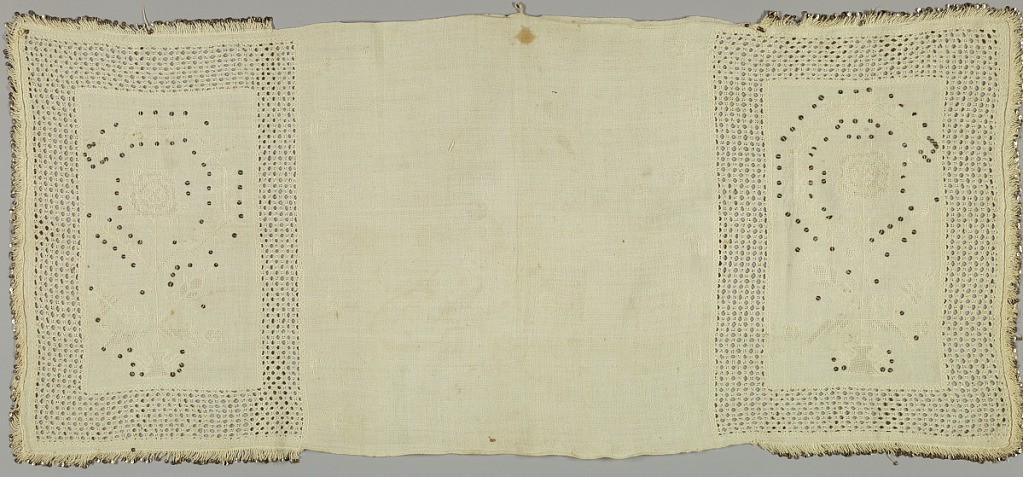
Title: Towel
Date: late 18th–early 19th century
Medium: raw silk, metal sequins Technique: embroidered on plain weave with punched work
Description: Each end of a plain white towel embroidered with a large stylized floral ornament rising out of a small vase, in white silk, silk floss, and small, tarnished silver discs, surrounded by a wide border of eyelet punched work. Row of animal and floral motifs surmounts border, and on each end a short fringe of linen with silver discs is attached.